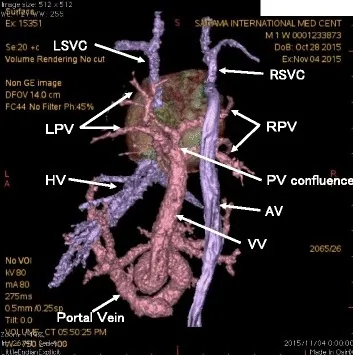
Computed tomography angiography shows that the vertical vein from pulmonary venous confluence goes through the diaphragm and drains into the portal vein, winding its way like a spiral. LSVC left superior vena cava, RSVC right superior vena cava, LPV left pulmonary vein, RPV right pulmonary vein, HV hepatic vein, AV azygous vein, VV vertical vein.
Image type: radiology (ct)